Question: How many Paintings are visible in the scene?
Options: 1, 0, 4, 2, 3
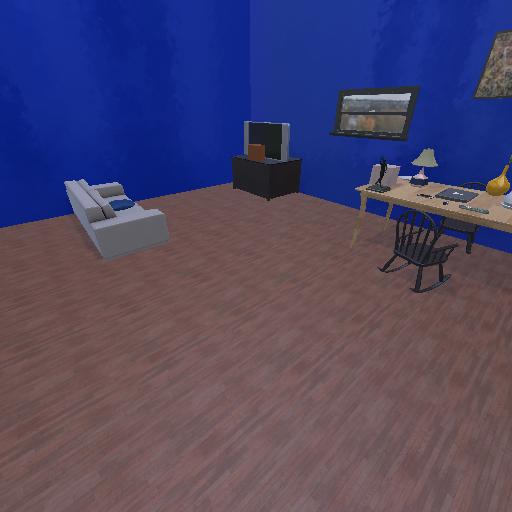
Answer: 1